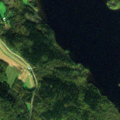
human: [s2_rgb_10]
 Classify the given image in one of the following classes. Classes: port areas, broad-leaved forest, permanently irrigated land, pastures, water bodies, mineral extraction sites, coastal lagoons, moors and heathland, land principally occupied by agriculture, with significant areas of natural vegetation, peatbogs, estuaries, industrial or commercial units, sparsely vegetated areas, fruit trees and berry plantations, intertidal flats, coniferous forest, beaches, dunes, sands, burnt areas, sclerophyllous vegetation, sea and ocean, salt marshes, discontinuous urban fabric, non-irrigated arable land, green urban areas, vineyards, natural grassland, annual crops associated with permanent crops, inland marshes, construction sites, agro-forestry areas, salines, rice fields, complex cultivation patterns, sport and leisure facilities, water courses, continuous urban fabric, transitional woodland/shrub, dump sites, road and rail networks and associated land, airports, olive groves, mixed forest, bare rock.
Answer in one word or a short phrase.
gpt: non-irrigated arable land, broad-leaved forest, mixed forest, water bodies